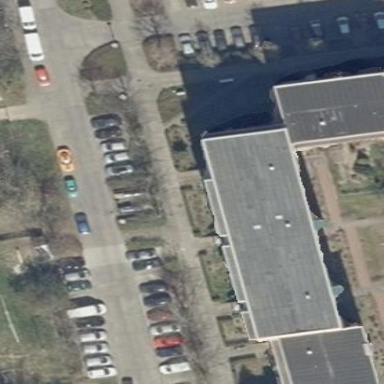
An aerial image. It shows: Building with apartments and flat roof.